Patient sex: F
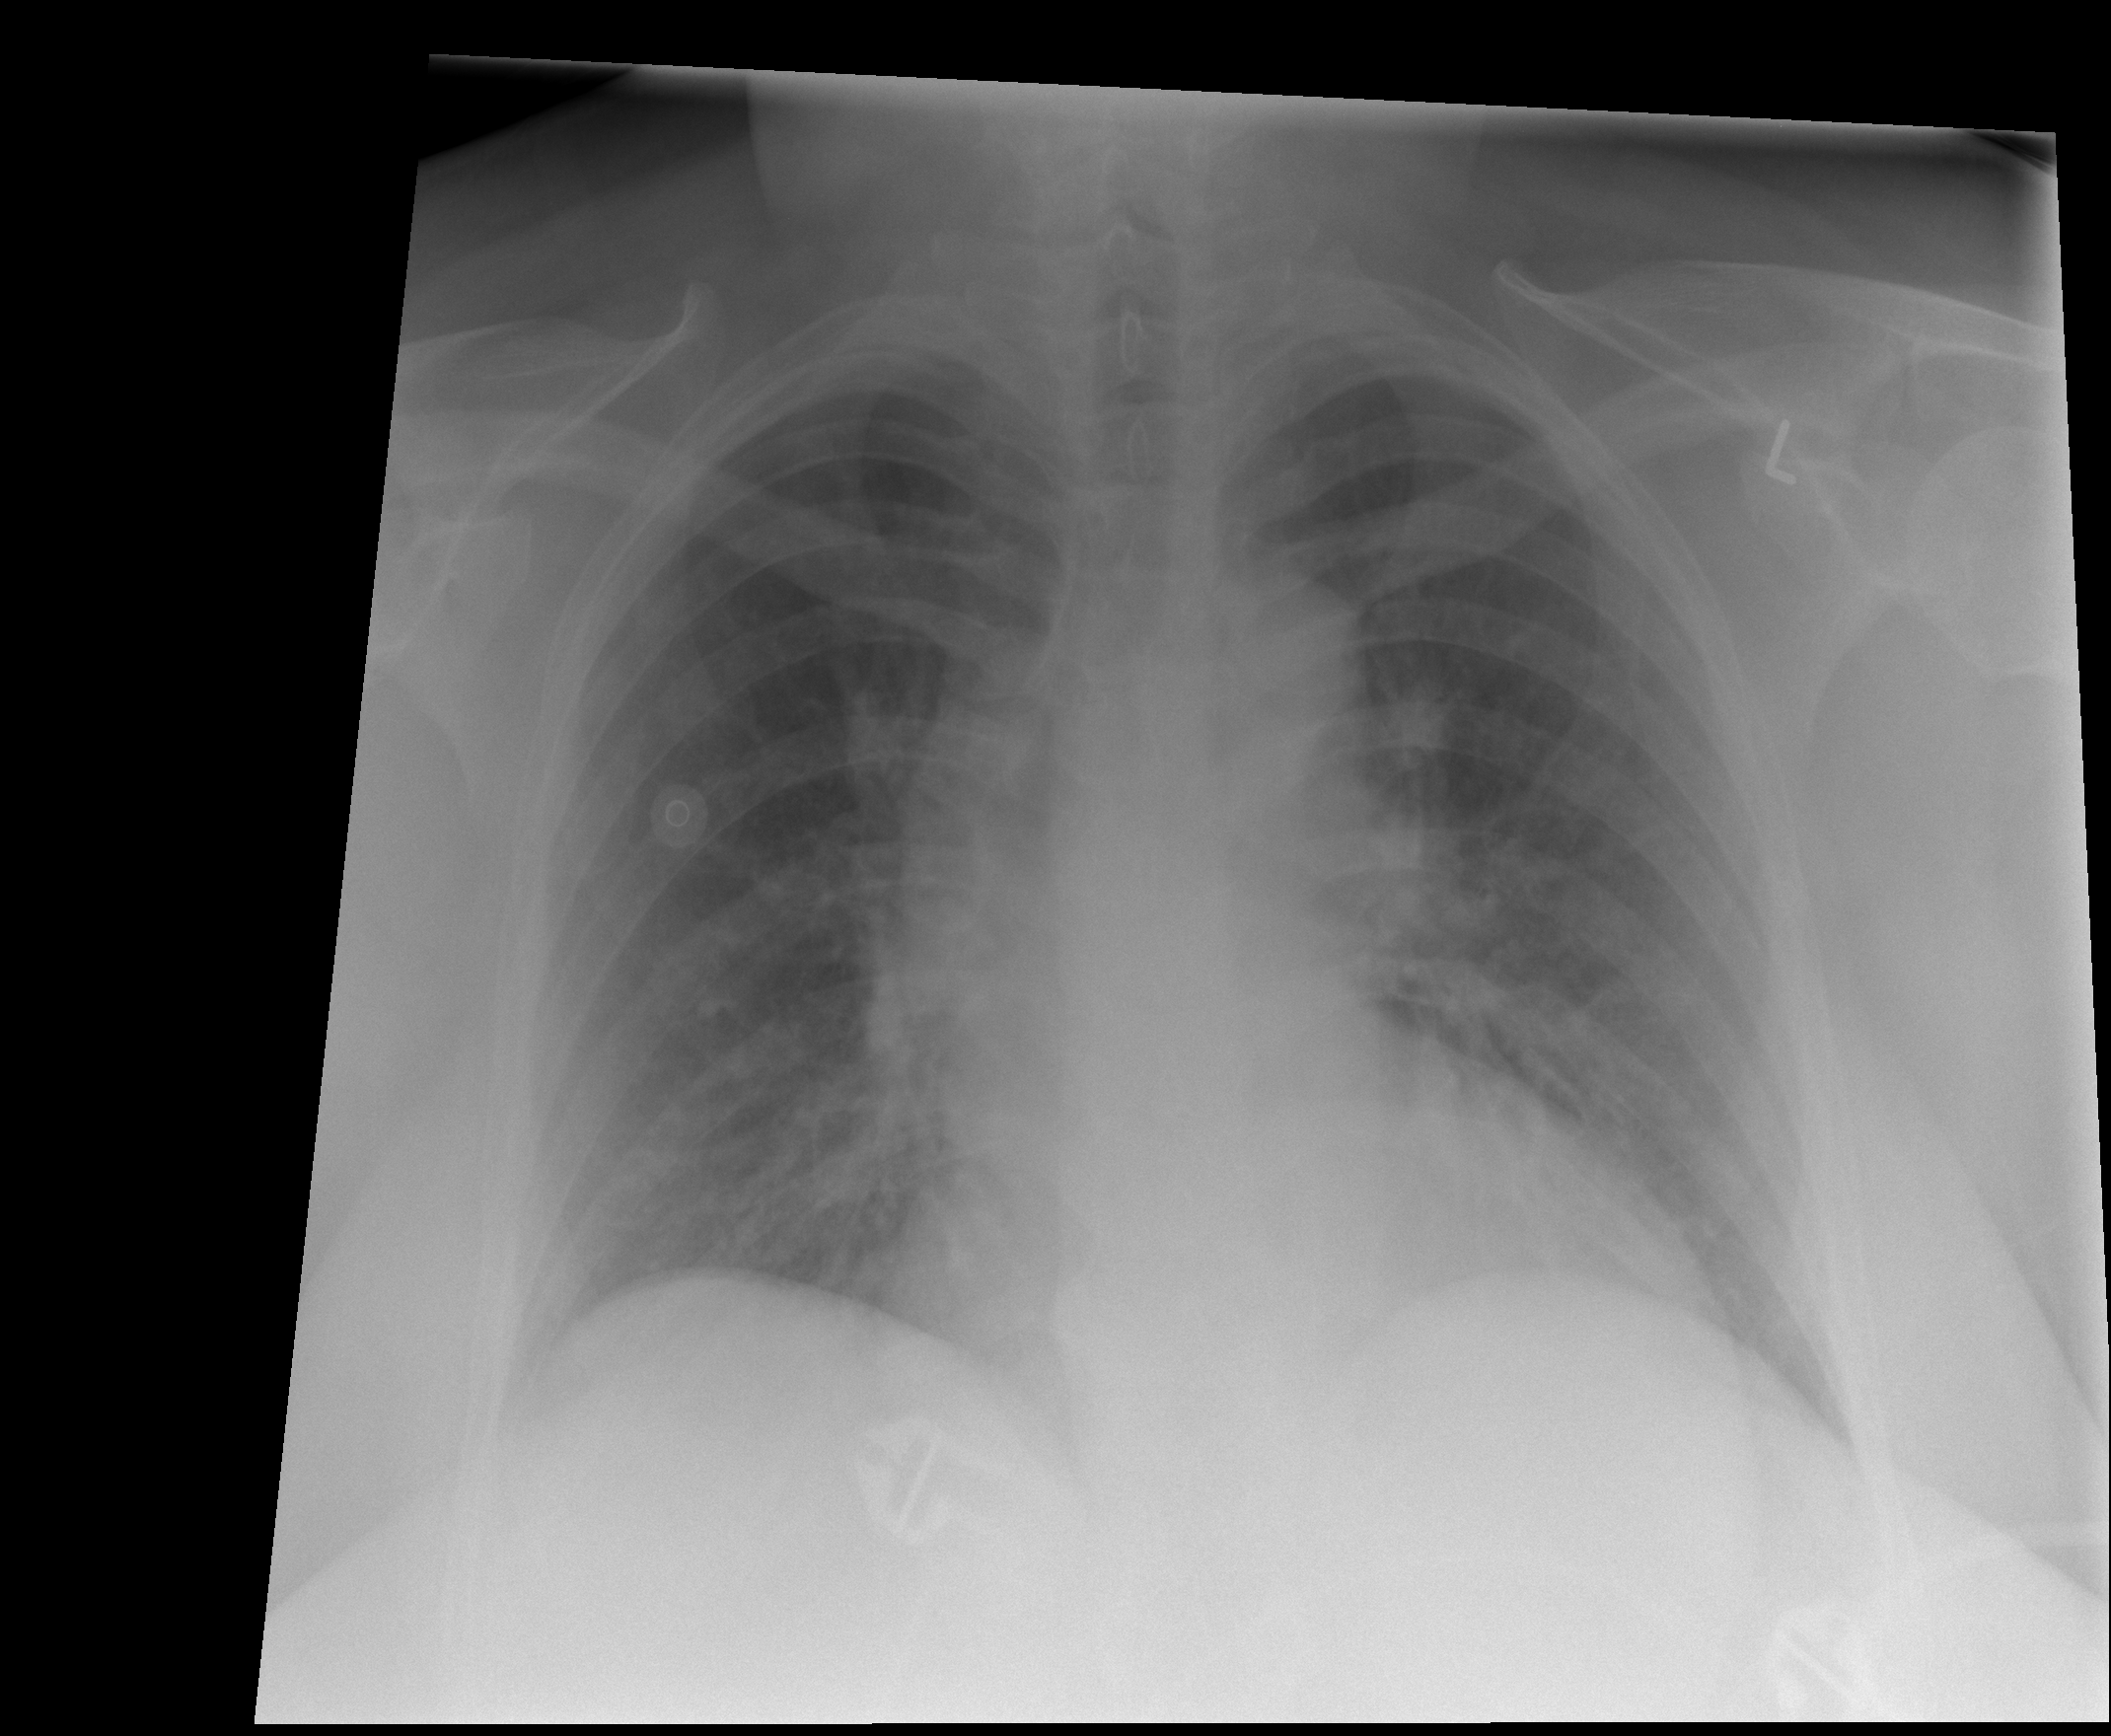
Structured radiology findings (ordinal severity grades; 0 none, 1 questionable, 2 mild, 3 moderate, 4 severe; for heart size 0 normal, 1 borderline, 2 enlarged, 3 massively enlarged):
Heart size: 1
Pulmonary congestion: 1
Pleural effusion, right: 1
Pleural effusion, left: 0
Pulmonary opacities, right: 0
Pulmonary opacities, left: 0
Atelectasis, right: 2
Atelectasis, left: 0